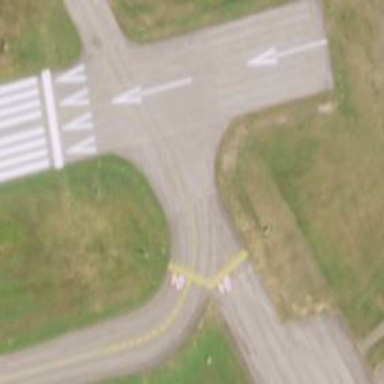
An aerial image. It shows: Asphalt taxiway in the airport.